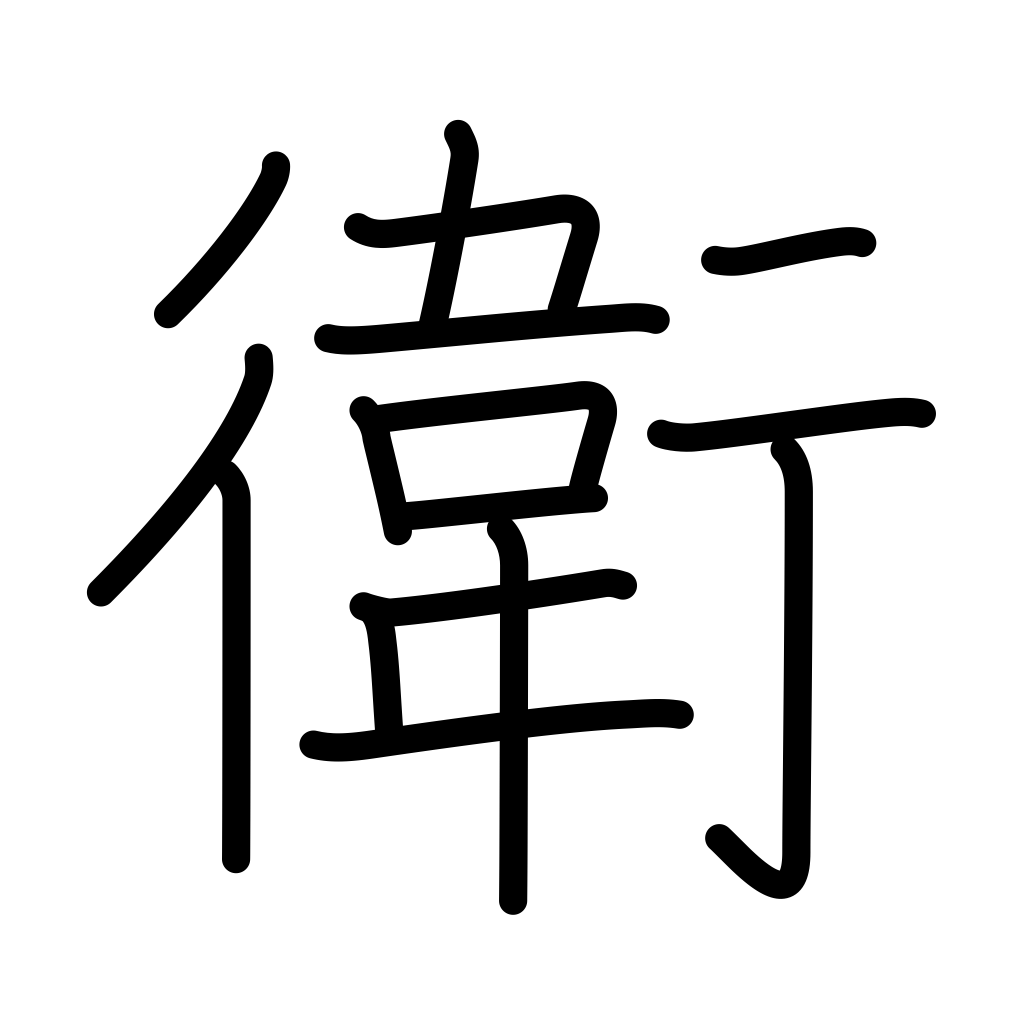
Meaning: defense, protection